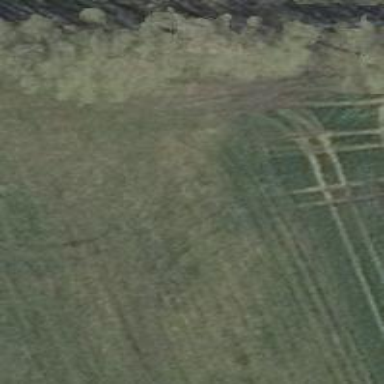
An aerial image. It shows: Grass track with grade4 quality surface.